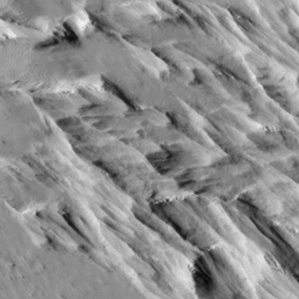
Label: non_frost